Group 1:
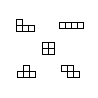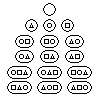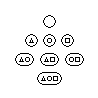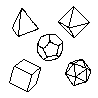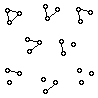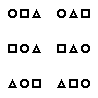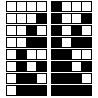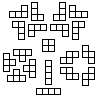
Group 2:
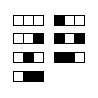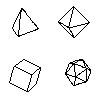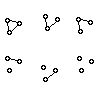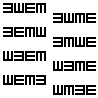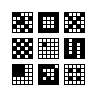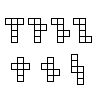
Rule separating the two groups: Complete finite collection vs. incomplete finite collection.
Concepts: completeness
Comments: Related to BP380 and BP792.
Author: Aaron David Fairbanks